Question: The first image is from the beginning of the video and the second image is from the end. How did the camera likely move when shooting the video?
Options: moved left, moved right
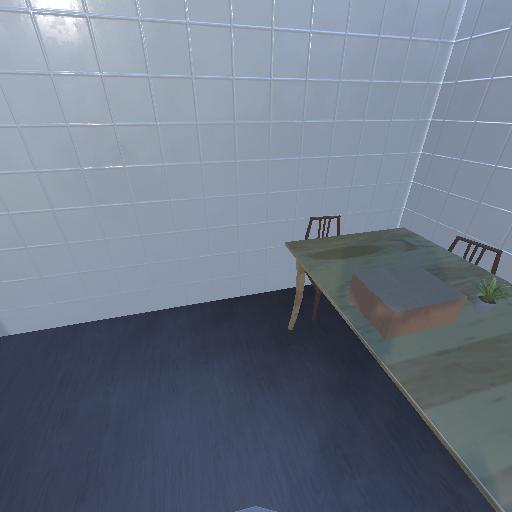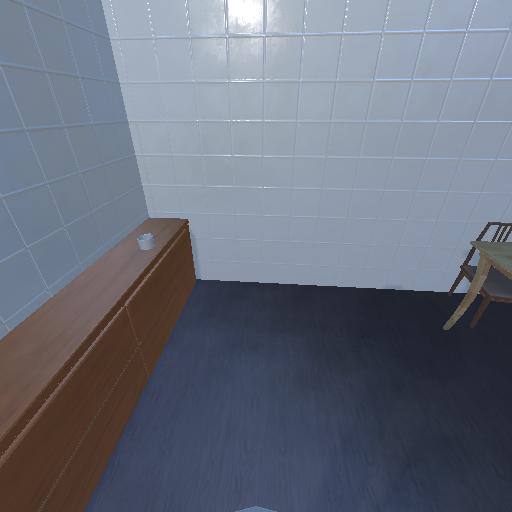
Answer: moved left